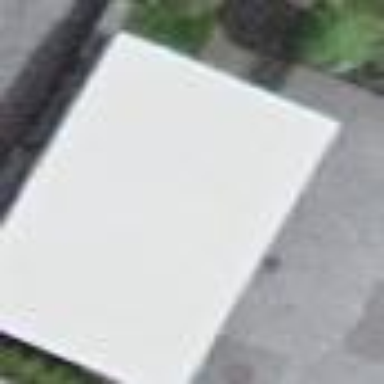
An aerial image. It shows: View of roof of building.